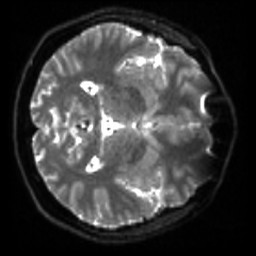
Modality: sbref
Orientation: axial
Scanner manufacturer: siemens
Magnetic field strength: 3 T
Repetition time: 4 s
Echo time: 0.0594 s